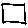
Label: square